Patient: sex F, age 41
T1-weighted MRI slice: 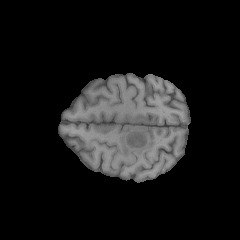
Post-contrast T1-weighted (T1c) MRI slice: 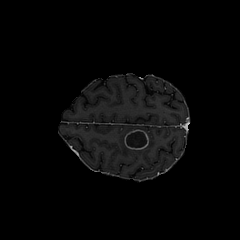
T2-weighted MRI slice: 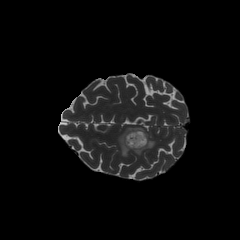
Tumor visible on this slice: yes
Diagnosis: Glioblastoma, IDH-wildtype
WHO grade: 4